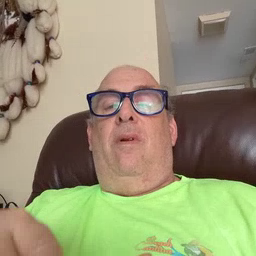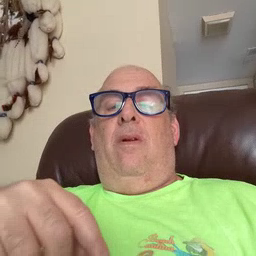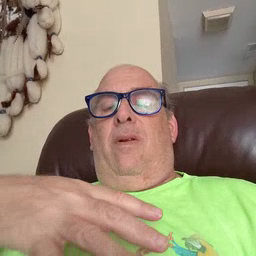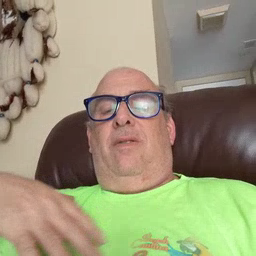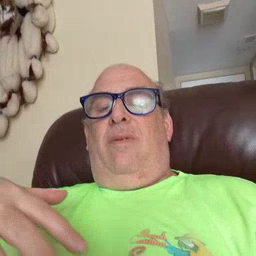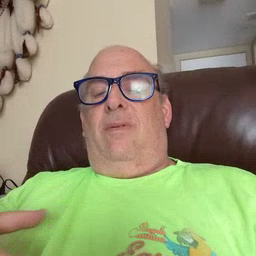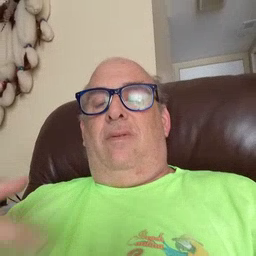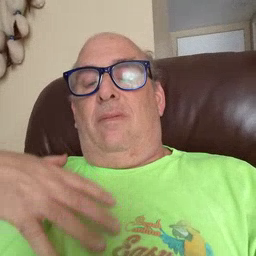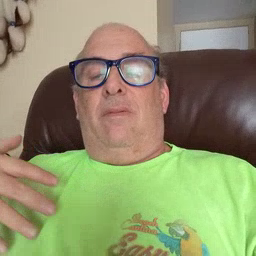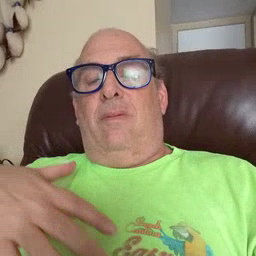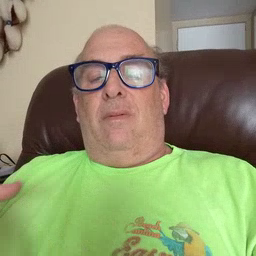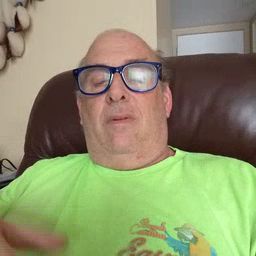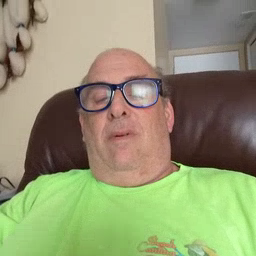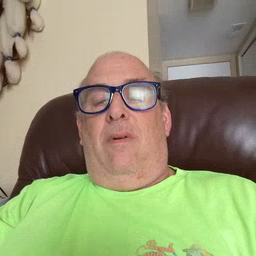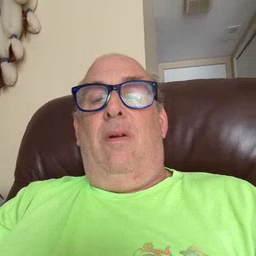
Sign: zebra